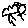
Label: cloud